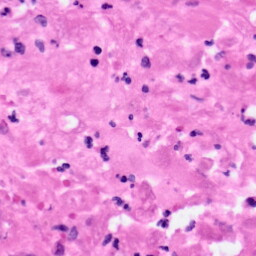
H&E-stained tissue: Pancreatic